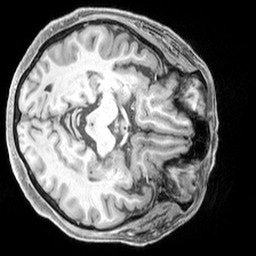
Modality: T1w
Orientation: axial
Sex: female
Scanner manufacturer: siemens
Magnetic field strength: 3 T
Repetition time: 2.3 s
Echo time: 0.00226 s